Question: In my simulator, the buttons of menu, back and the others buttons didn't appear. When I click I find the button but the buttons of simulator are invisible

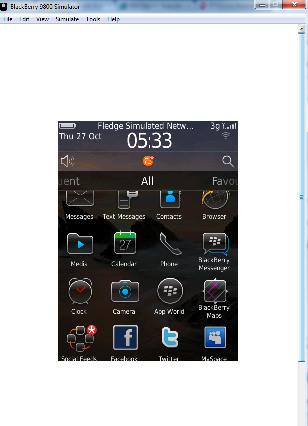
Answer: I find the problem. I have View-->Graphics Acceleration--->hight quality. I change it to View-->Graphics Acceleration--->off